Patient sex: F
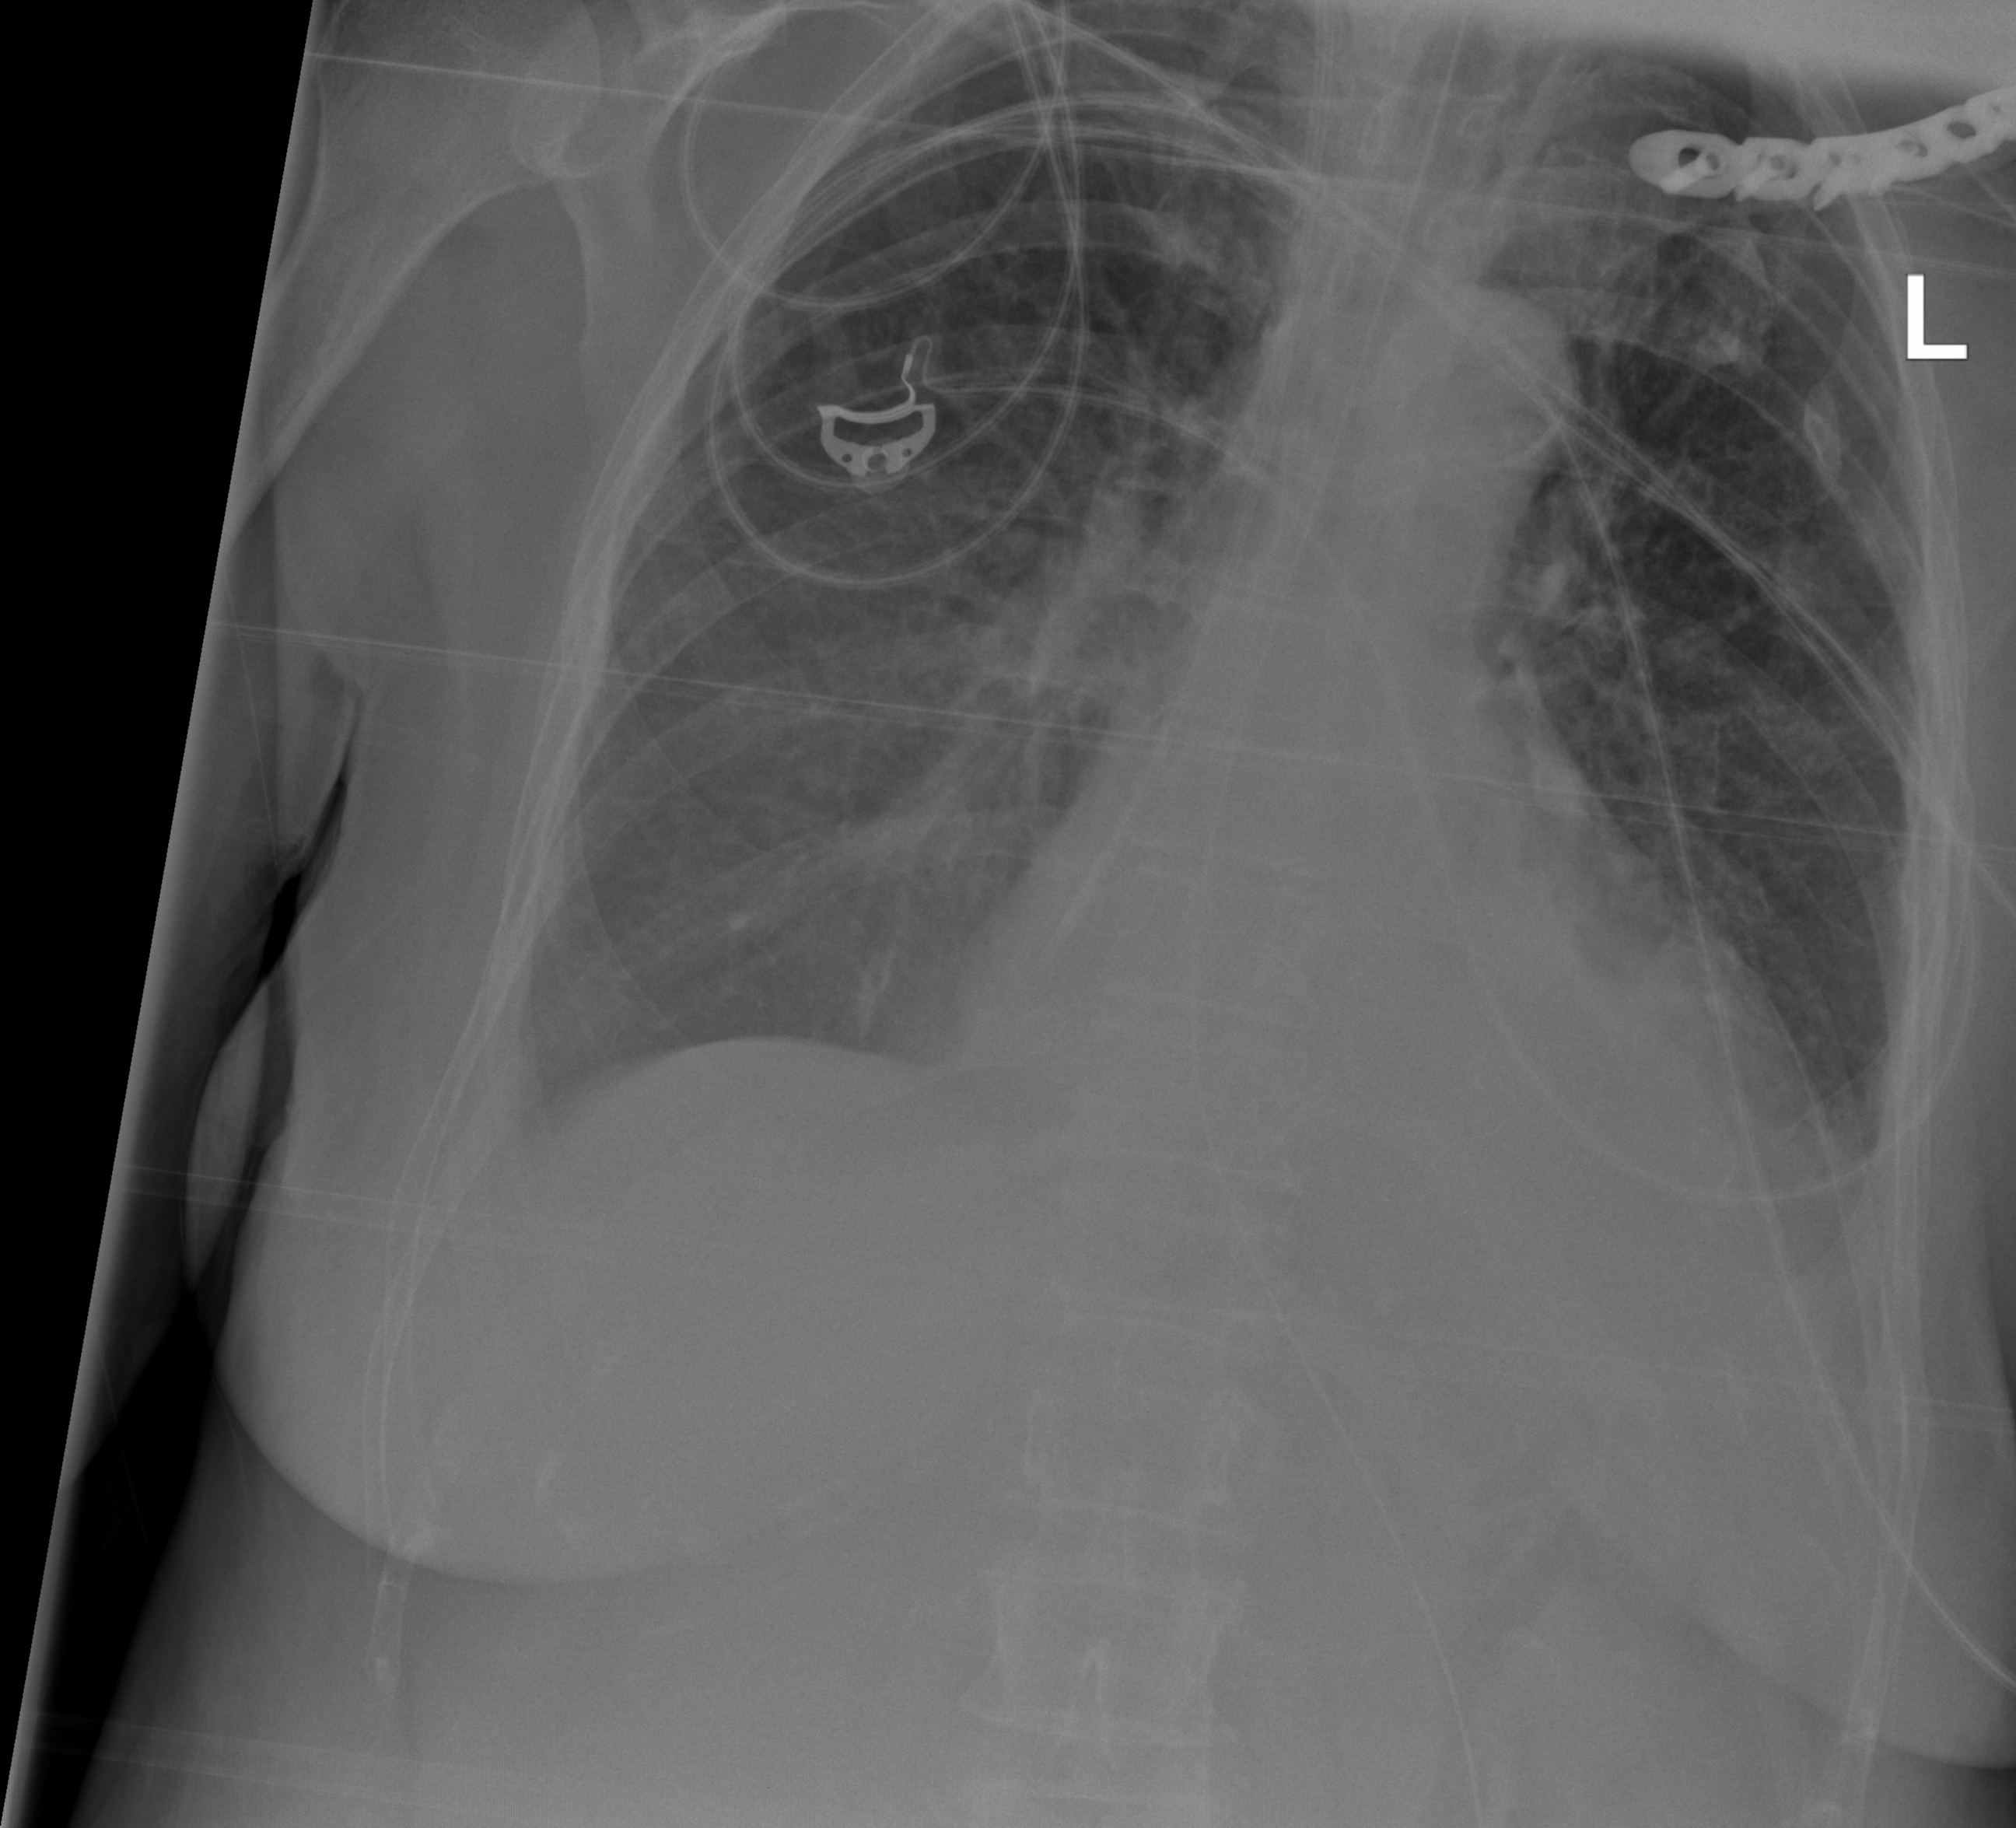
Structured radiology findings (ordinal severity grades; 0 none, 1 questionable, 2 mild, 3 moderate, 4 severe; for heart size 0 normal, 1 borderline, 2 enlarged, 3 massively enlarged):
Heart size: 2
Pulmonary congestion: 0
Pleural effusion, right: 1
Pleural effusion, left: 2
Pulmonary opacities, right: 2
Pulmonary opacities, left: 0
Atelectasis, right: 2
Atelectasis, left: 2